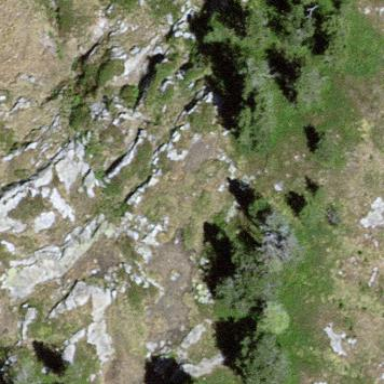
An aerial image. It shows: Patch of scrub vegetation.